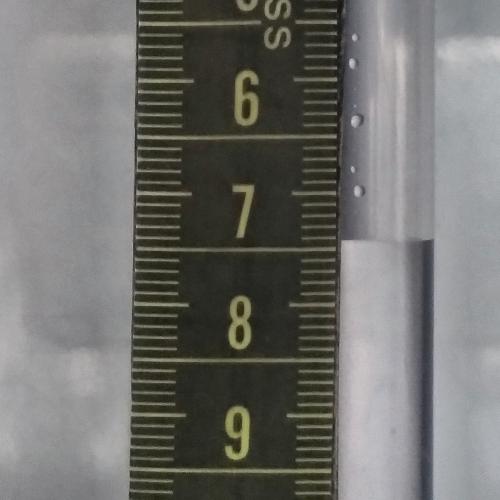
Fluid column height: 7.4 cm